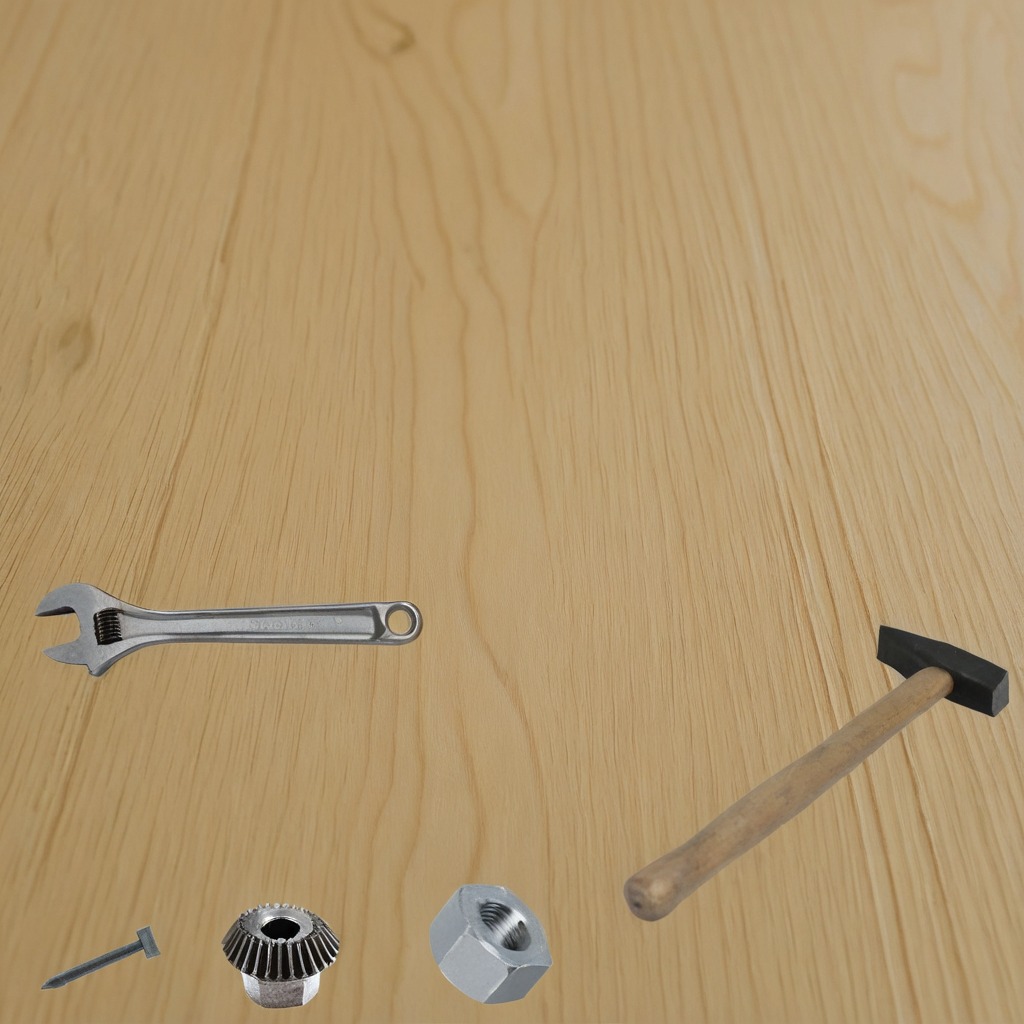
A steel gear with teeth, a hammer, an iron nail, a metal nut, and a wrench are lying on the plywood surface.